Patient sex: M
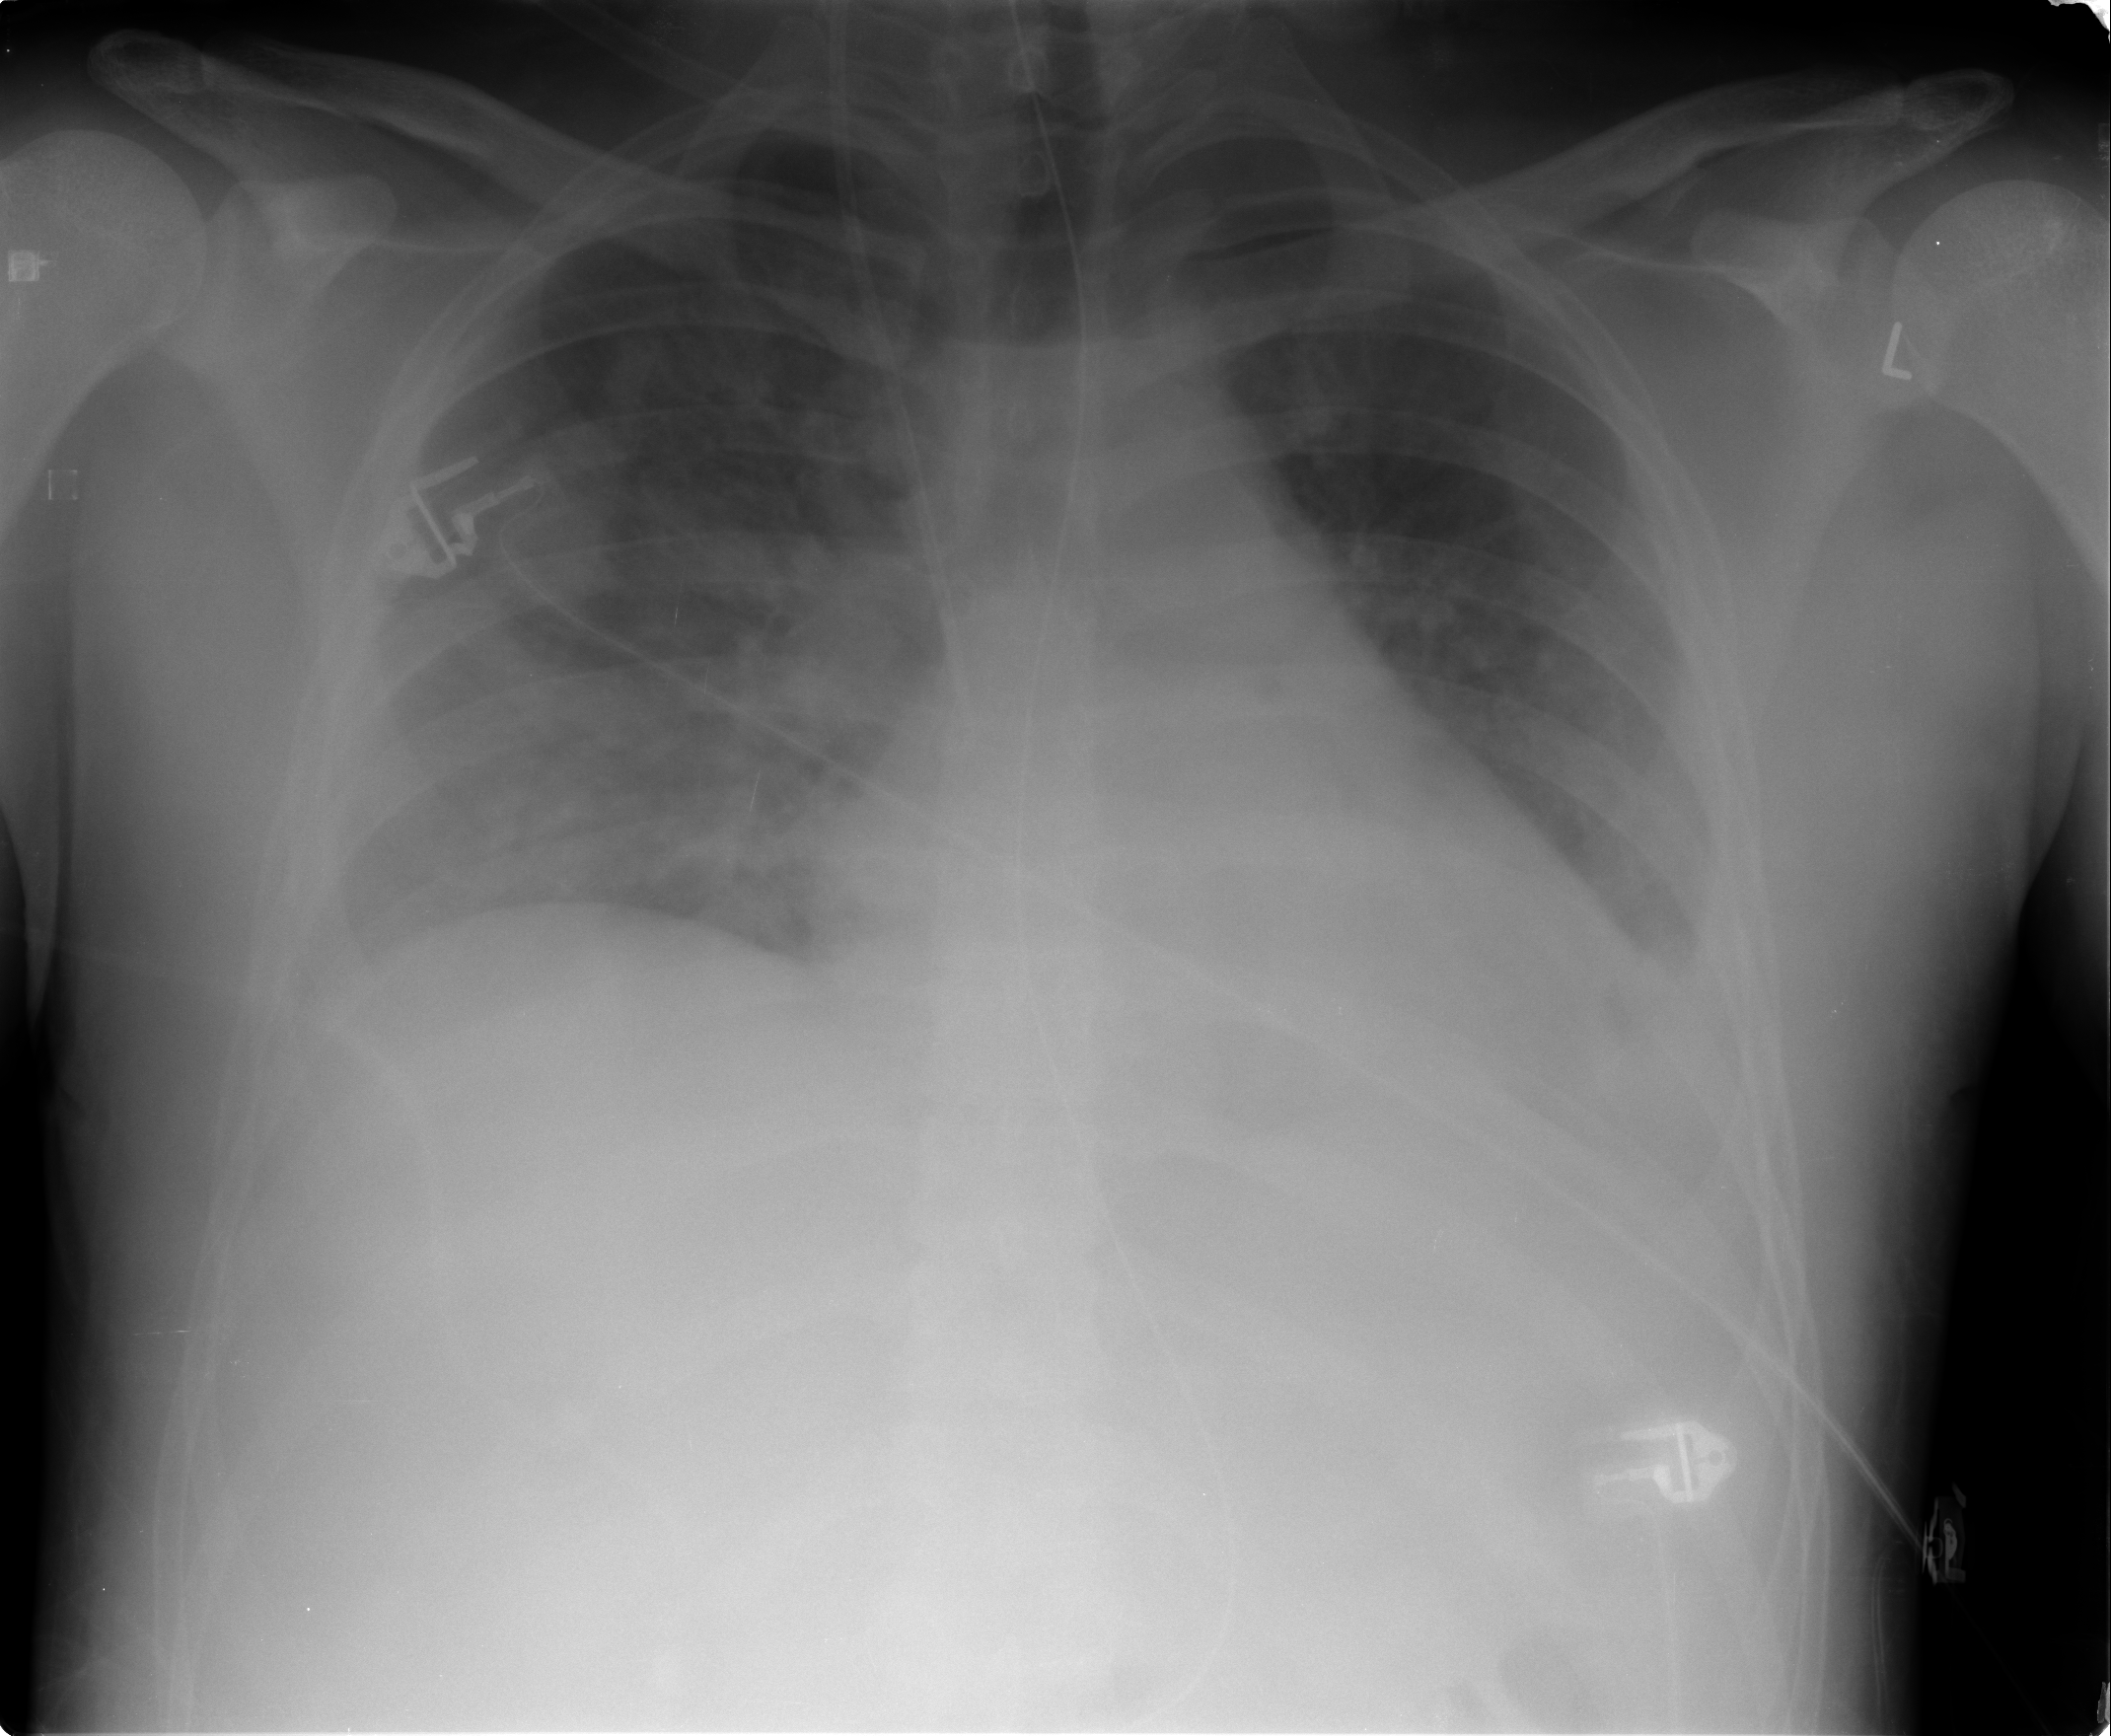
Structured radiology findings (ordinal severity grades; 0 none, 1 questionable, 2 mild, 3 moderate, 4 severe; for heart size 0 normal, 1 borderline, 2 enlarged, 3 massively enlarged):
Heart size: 1
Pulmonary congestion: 1
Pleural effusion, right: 2
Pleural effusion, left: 2
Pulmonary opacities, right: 2
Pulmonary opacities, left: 0
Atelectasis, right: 2
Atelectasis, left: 2